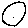
Label: circle